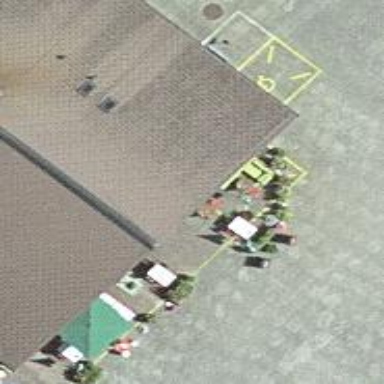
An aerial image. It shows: Hotel with restaurant.